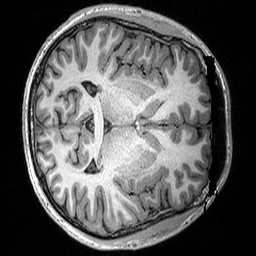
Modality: T1w
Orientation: axial
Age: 22
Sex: male
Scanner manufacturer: siemens
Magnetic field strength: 3 T
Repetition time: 2.3 s
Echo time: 0.00298 s